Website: walmart
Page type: account-selection
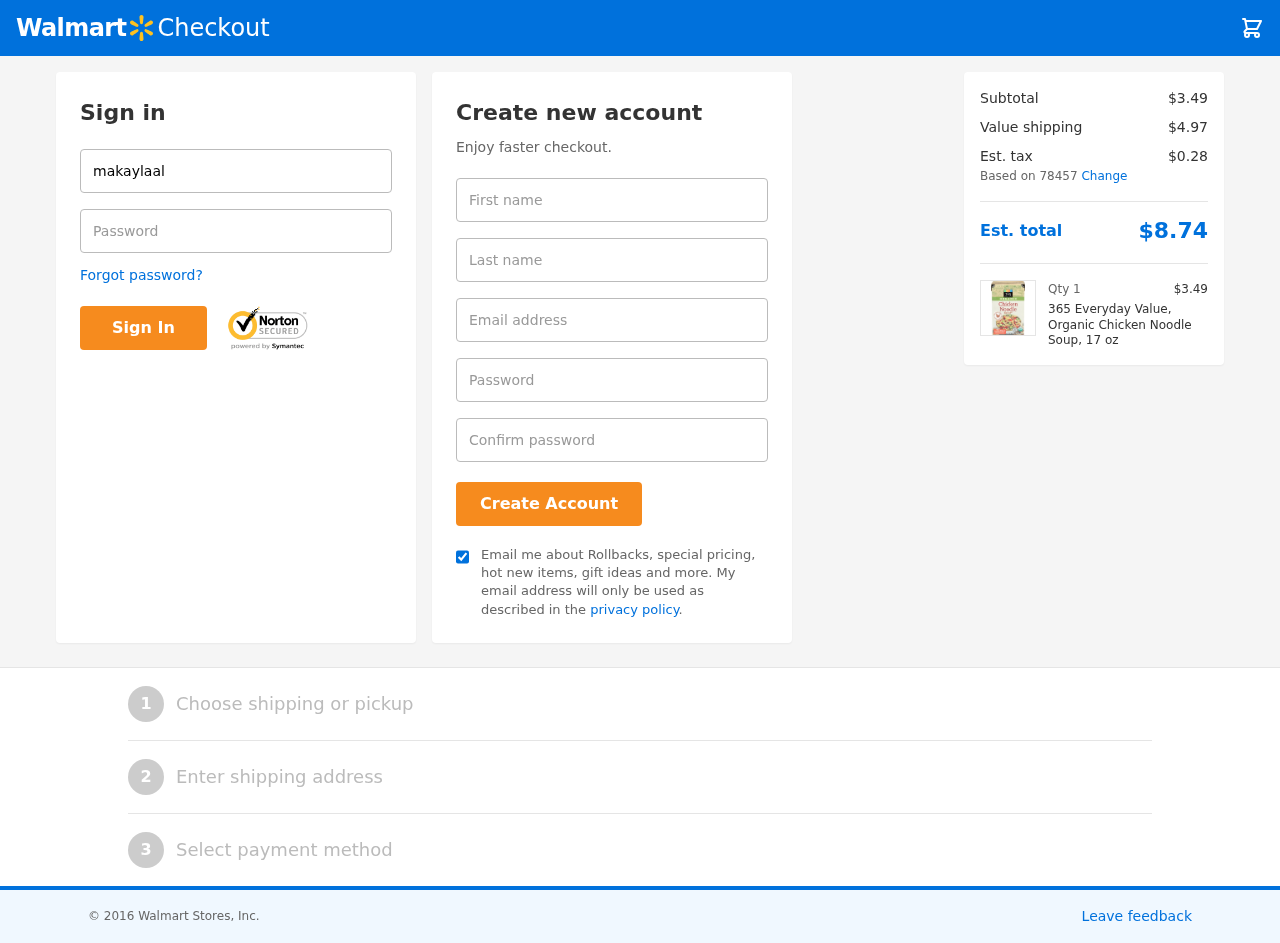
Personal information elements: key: PII_EMAIL
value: makaylaallen@hotmail.com
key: PII_FIRSTNAME
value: Makayla
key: PII_LASTNAME
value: Allen
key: PII_LOGIN_USERNAME
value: makaylaallen73
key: PII_POSTCODE
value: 78457
Product elements: key: PRODUCT1_NAME
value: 365 Everyday Value, Organic Chicken Noodle Soup, 17 oz
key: PRODUCT1_PRICE
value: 3.49
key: PRODUCT1_QUANTITY
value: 1
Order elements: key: ORDER_SUBTOTAL
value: $3.49
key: ORDER_SHIPPING_COST
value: $4.97
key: ORDER_TAX
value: $0.28
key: ORDER_TOTAL
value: $8.74